\fontsize{14pt}{16pt}\selectfont
\RaggedRight

【综合与实践】

【认识研究对象】教材 121 页给出了如下定义：如图 1，如果点$P$把线段$AB$分成两条线段$AP$和$PB$（$AP > PB$），且$\dfrac{PB}{AP} = \dfrac{AP}{AB}$，则我们称点$P$为线段$AB$的黄金分割点。类似，我们可以定义：如果一个三角形中，其最长边的长度和最短边的长度的乘积等于第三边长度的平方，那么就称该三角形为“类黄金三角形”。

如图 2，已知$\triangle ABC$是“类黄金三角形”，且$AC < AB < BC$。若$AC = 3$，$BC = 5$，求$AB$的长。

【探索研究方法】如图 3，已知$\triangle ABC$是“类黄金三角形”，且$AC < AB < BC$。若$\angle BAC = 90^\circ$，小滨同学过点$A$作$AD \perp BC$于点$D$，发现了两个结论：

$^{\textcircled{1}} AB^2 = BD \times BC$；

$^{\textcircled{2}}$ 点$D$是边$BC$的黄金分割点；

请给出证明。

【尝试问题解决】小滨同学经历以上探索过程发现：类似问题，可以通过构造相似三角形等方法解决。于是开展新的探究，请解决以下问题：

如图 4，已知$\triangle ABC$是“类黄金三角形”，且$AC < AB < BC$。若$BC = 2$，$\angle A = 90^\circ + \dfrac{1}{2}\angle C$，求$AB$的长。

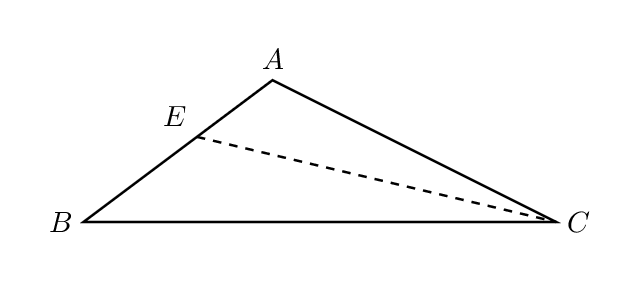
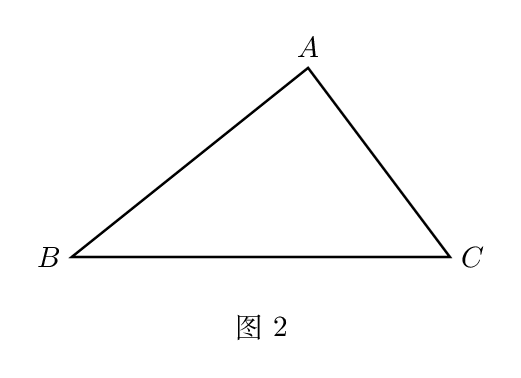
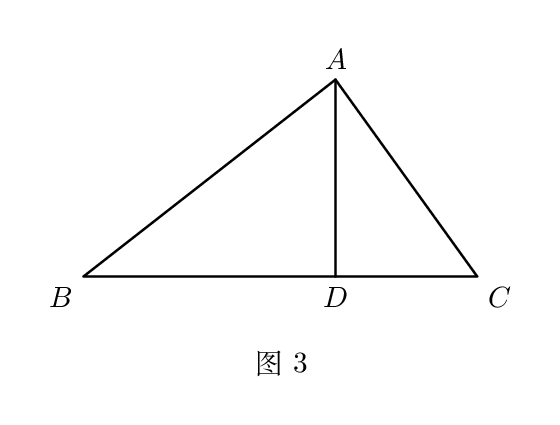
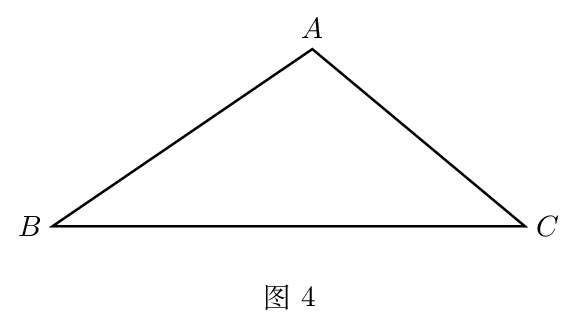
【解答】
\fontsize{14pt}{16pt}\selectfont
\RaggedRight

【答案】【认识研究对象】$AB = \sqrt{15}$；【探索研究方法】$^{\textcircled{1}}$证明见解析；$^{\textcircled{2}}$证明见解析；【尝试问题解决】$AB = \sqrt{\sqrt{5}-1}$

【分析】本题考查黄金分割，相似图形的应用，锐角三角函数的定义，解题的关键是根据定义理解“类黄金三角形”的特征。

【认识研究对象】由“类黄金三角形”的定义得出$AB^2 = AC \times BC$，代入数据计算即可；

【探索研究方法】$^{\textcircled{1}}$在直角$\triangle ABD$和$\triangle ABC$中，由锐角三角函数的定义式得$\cos\angle B = \dfrac{BD}{AB} = \dfrac{AB}{BC}$，利用比例的性质证明即可；

$^{\textcircled{2}}$由“类黄金三角形”的定义和锐角三角函数的定义式得到$\dfrac{DC}{BD} = \dfrac{BD}{BC}$，即可证明；

【尝试问题解决】作$\angle C$的角平分线$CE$交$AB$于$E$，先证$\angle A = 90^\circ$，根据勾股定理建立方程求解。

【详解】【认识研究对象】解：$\because AC < AB < BC$，$\triangle ABC$是“类黄金三角形”，

$\therefore AB^2 = AC \times BC$，

$\because AC = 3$，$BC = 5$，

$\therefore AB^2 = 3 \times 5 = 15$，

$\therefore AB = \sqrt{15}$。

【探索研究方法】证明：$^{\textcircled{1}}$$\because AD \perp BC$，$\angle BAC = 90^\circ$，

$\therefore \cos\angle B = \dfrac{BD}{AB} = \dfrac{AB}{BC}$，

$\therefore AB^2 = BD \times BC$。

$^{\textcircled{2}}$$\because \triangle ABC$是“类黄金三角形”，且$AC < AB < BC$，

$\therefore AB^2 = AC \times BC$，

$\because AB^2 = BD \times BC$，

$\therefore AC = BD$，

$\because \cos\angle C = \dfrac{DC}{AC} = \dfrac{AC}{BC}$，

$\therefore AC^2 = DC \times BC$，

$\therefore BD^2 = DC \times BC$，

$\therefore \dfrac{DC}{BD} = \dfrac{BD}{BC}$，

$\therefore D$是边$BC$的黄金分割点。

【尝试问题解决】解：如图，作$\angle C$的角平分线$CE$交$AB$于$E$，

$\therefore \angle ACE = \angle BCE = \dfrac{1}{2}\angle C$，

$\because \angle A = 180^\circ - \dfrac{1}{2}\angle C - \angle AEC = 90^\circ + \dfrac{1}{2}\angle C$，

$\therefore \angle C + \angle AEC = 90^\circ$，

$\therefore \angle A = 90^\circ$，

$\therefore AB^2 + AC^2 = 4$，

$\because AB^2 = 2AC$，

$\therefore 2AC + AC^2 = 4$，

$\therefore AC = \dfrac{-1+\sqrt{5}}{2}\ (AC > 0)$，

$\therefore AB^2 = 2 \times \dfrac{-1+\sqrt{5}}{2} = \sqrt{5} - 1$，

$\therefore AB = \sqrt{\sqrt{5}-1}$。
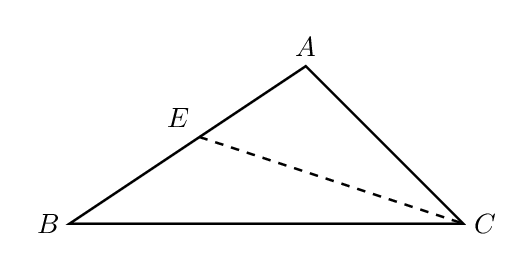